Question: I'm a bit confused with getting around on what GTM mentions as to the following.
> The rule is considered matched only when every condition below is satisfied.

My magento checkout success page might end up in different URLs depending on the order. Listing a few below.
- - - -
Now the above four can be as well, which sums to 8 URLs.
I'm aware that I can't add all these URL matches to a single rule with the GTM {{url}} contains or {{url}} equals parameters.
What's the best way to get around this?
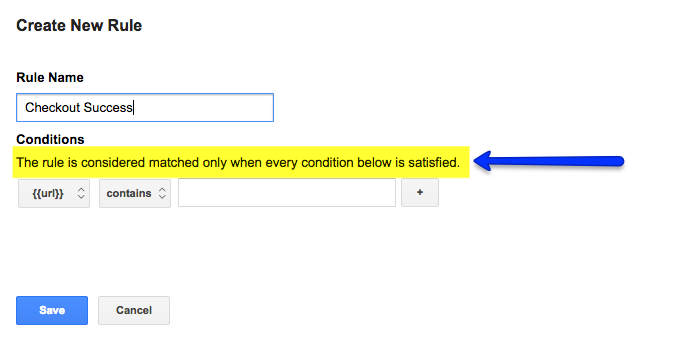
Answer: You could use two rules
1. url contains checkout
and
1. url contains success